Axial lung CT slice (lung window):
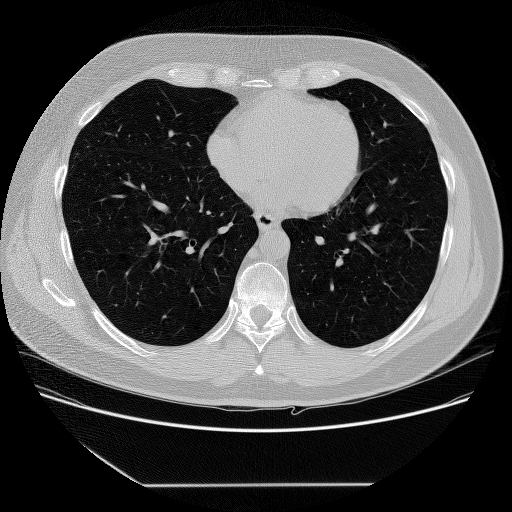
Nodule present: no